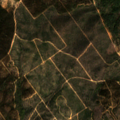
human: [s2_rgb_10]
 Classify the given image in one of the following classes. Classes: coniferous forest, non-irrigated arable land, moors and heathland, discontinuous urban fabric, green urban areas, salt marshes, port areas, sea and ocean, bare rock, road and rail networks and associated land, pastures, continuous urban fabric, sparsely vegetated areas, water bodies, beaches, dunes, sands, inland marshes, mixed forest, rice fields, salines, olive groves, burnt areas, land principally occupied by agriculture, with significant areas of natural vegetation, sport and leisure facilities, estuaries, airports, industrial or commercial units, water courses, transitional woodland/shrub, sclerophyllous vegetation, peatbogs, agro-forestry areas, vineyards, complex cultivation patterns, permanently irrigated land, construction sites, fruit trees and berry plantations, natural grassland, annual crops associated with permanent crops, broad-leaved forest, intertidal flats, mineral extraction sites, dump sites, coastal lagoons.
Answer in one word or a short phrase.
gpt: broad-leaved forest, transitional woodland/shrub